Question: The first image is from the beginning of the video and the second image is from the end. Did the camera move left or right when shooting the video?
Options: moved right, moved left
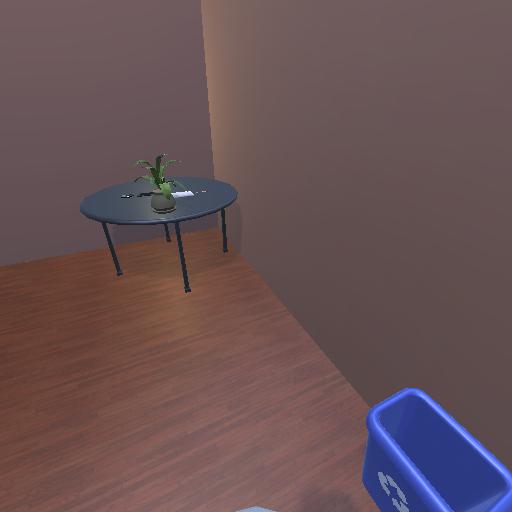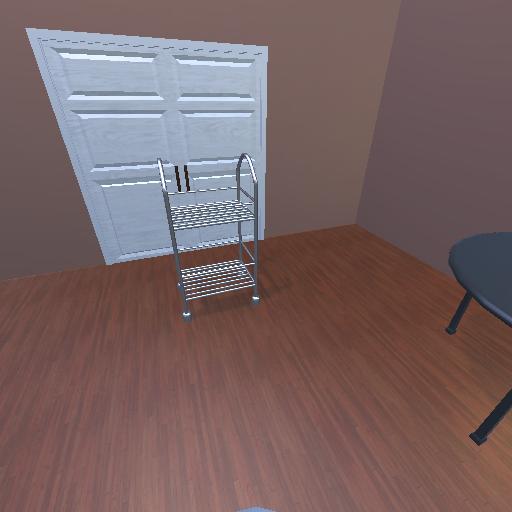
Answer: moved right